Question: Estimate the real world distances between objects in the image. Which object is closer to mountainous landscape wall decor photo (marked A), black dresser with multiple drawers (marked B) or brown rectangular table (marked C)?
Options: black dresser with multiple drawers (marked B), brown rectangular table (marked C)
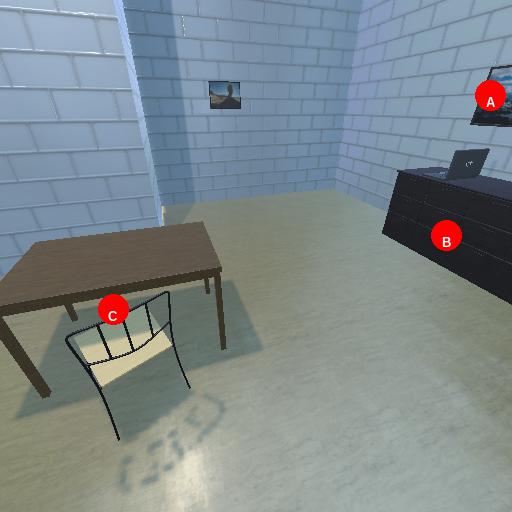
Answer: black dresser with multiple drawers (marked B)